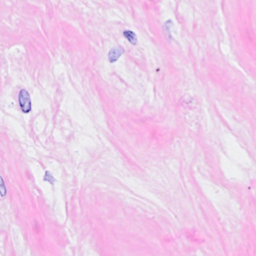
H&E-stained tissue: Breast